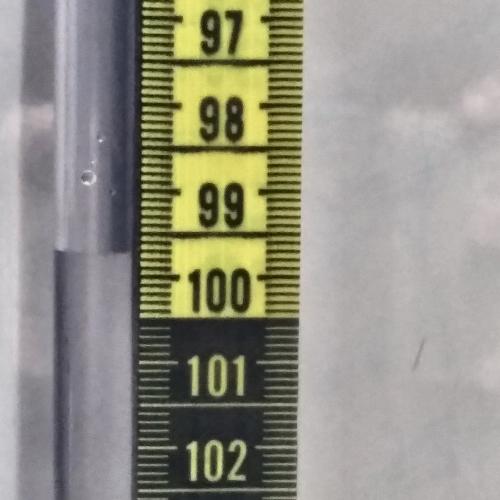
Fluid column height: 99.7 cm